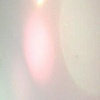
Label: sunburn